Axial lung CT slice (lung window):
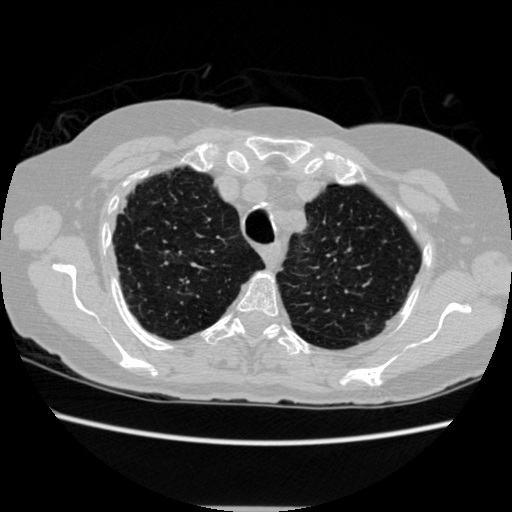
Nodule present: no